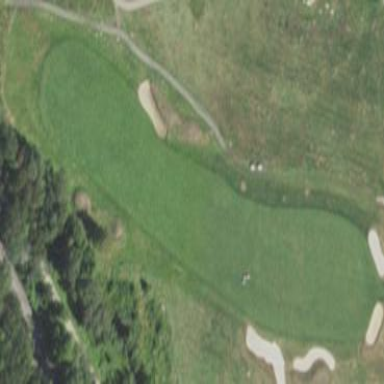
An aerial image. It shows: Area of rough grass used for golf.